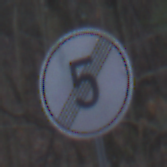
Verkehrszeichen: EndeGeschwindigkeit5
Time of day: MorningAfternoon
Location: Outdoor (Nature)
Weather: Overcast
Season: Winter
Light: Natural